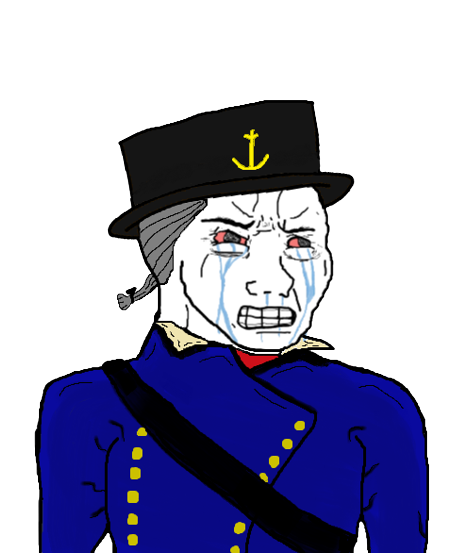
Label: 5_Crying_Wojak